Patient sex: F
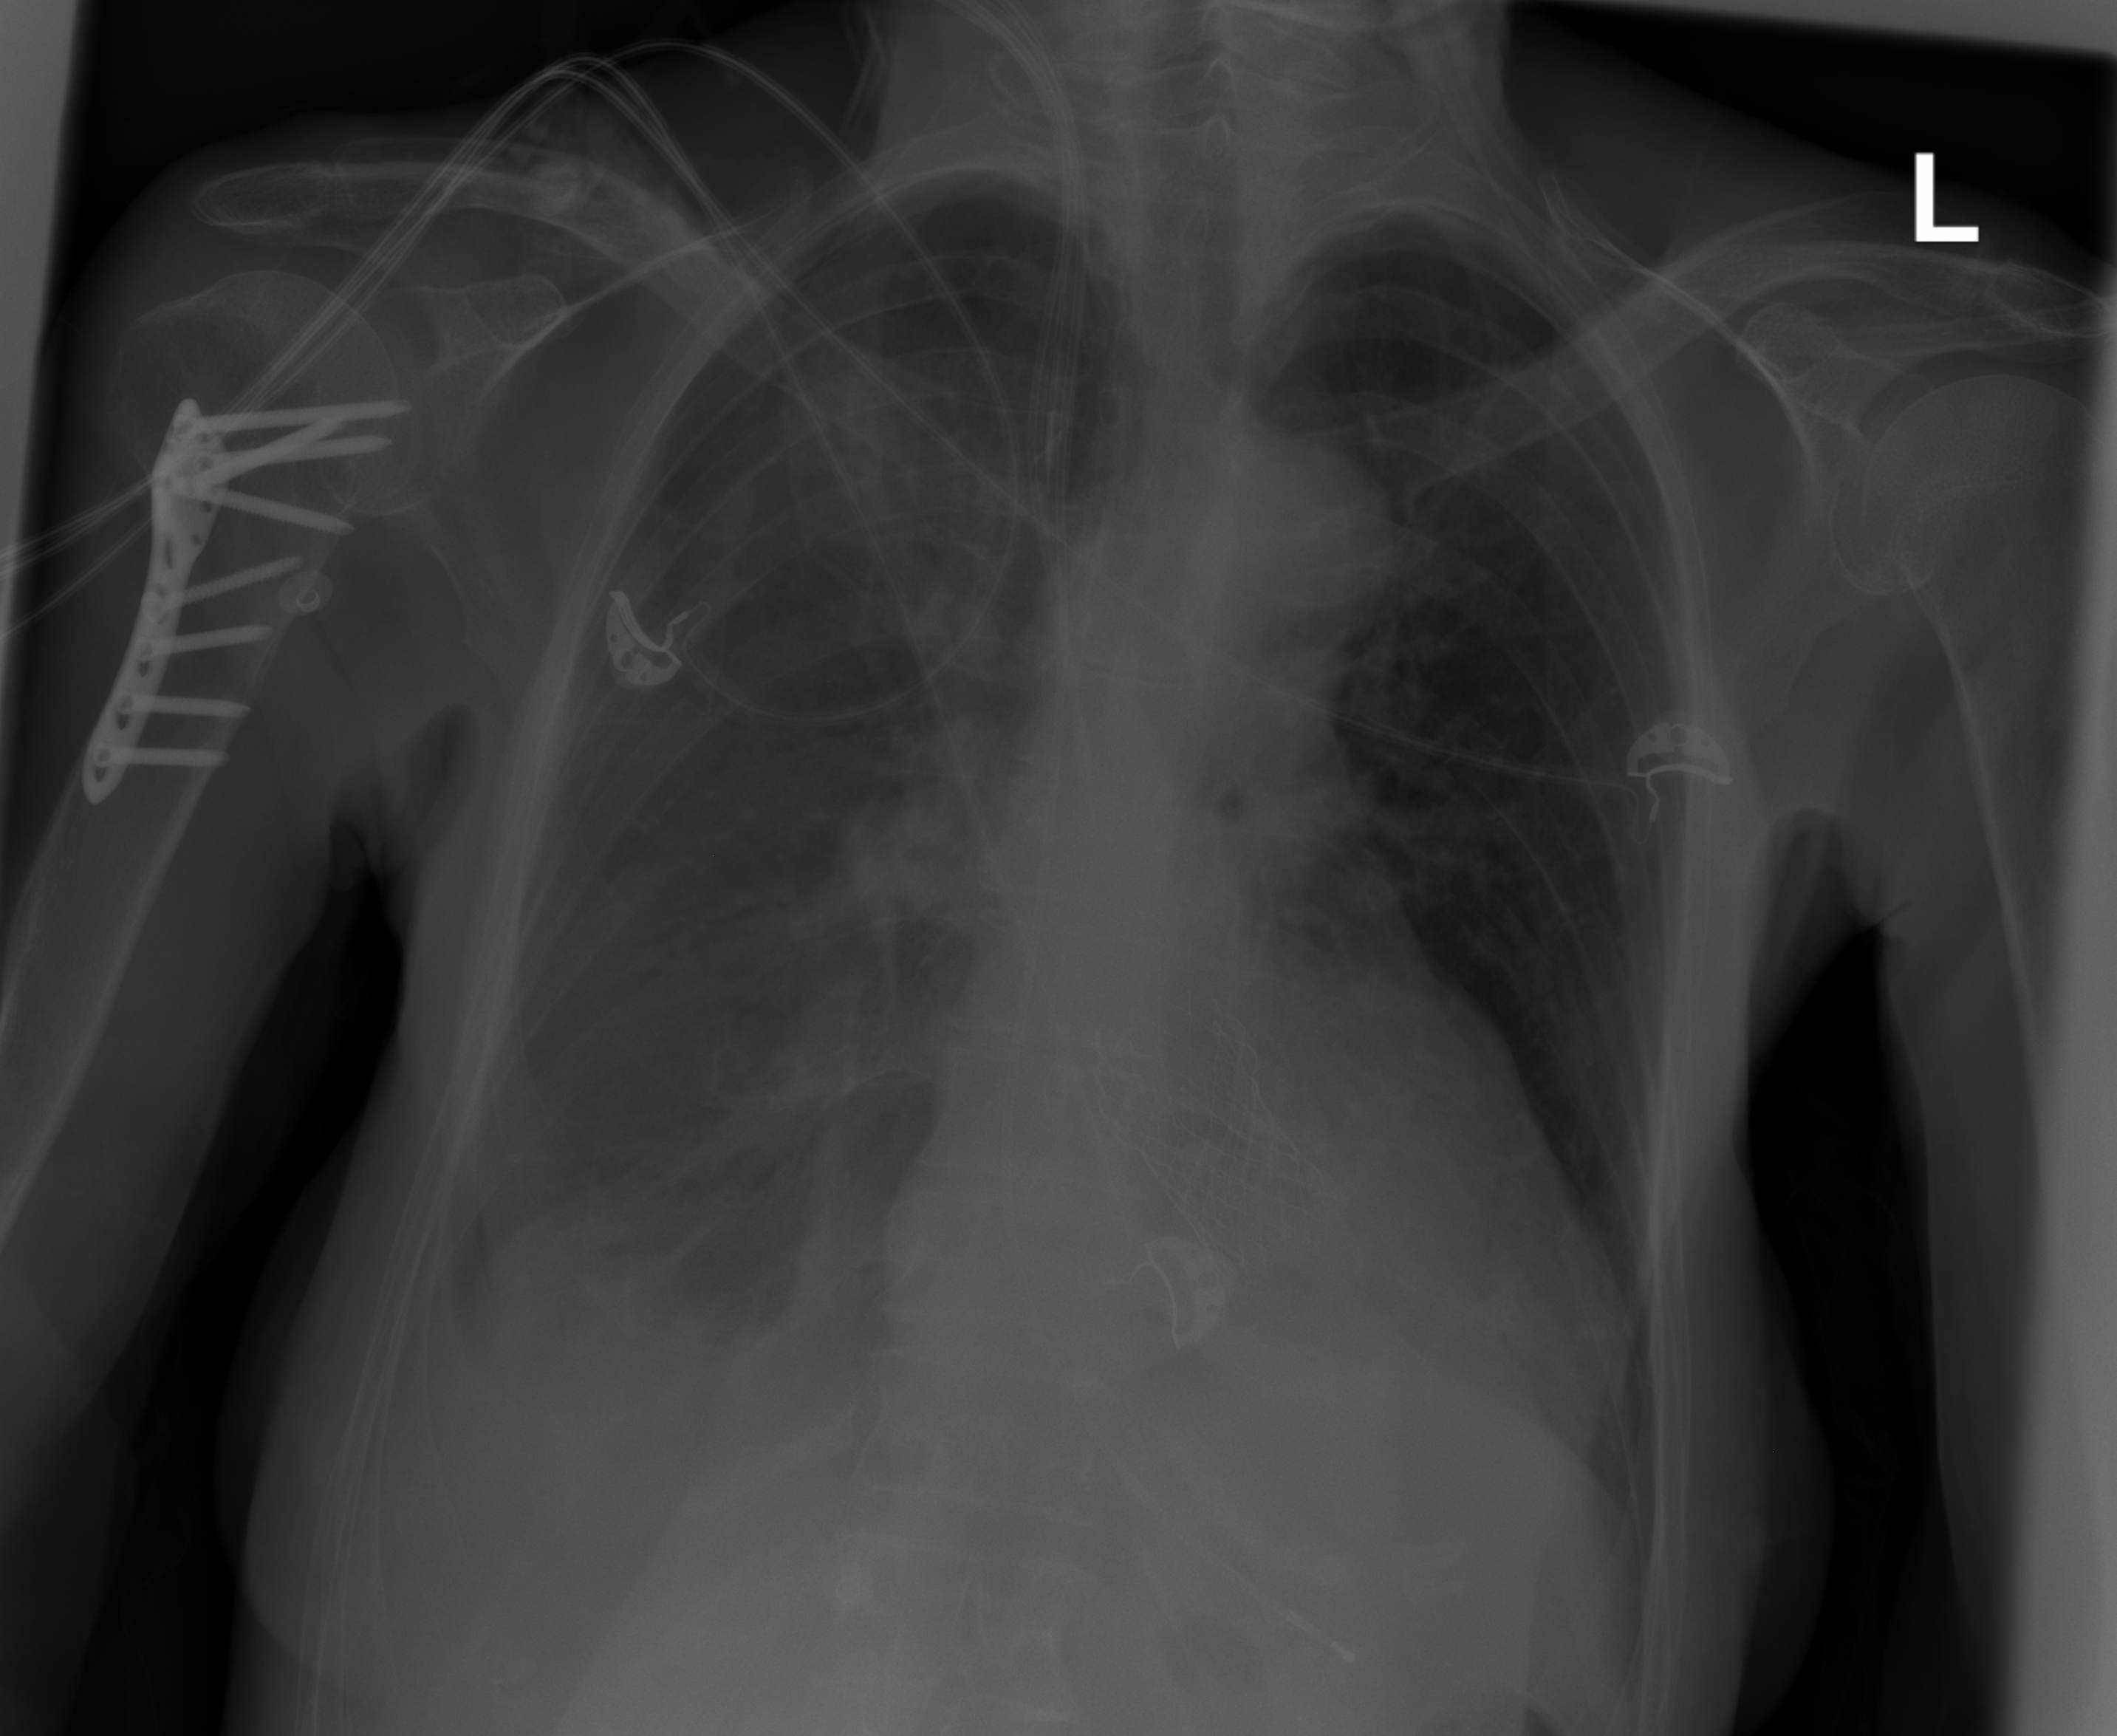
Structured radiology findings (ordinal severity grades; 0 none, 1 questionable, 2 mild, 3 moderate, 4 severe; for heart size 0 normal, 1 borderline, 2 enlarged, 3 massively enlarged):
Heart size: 2
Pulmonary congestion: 2
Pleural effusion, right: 3
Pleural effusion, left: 0
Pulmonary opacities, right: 0
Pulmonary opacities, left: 0
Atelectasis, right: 0
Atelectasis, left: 0